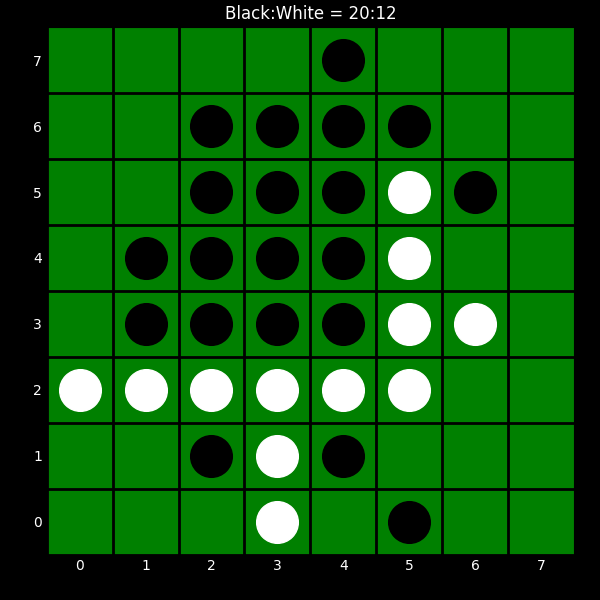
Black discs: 20
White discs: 12